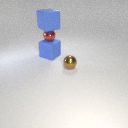
small brown metal sphere in front of large blue rubber cube